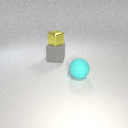
large cyan rubber sphere to the right of large gray rubber cube